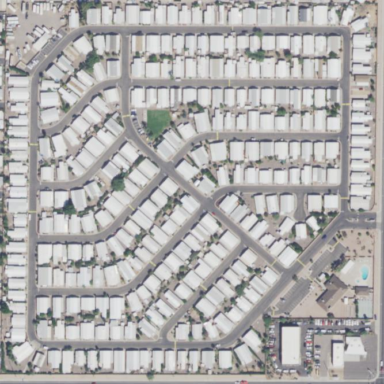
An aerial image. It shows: Mobile residential area.